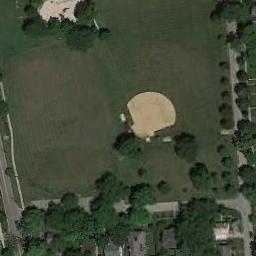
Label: baseball_diamond